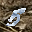
Label: 5